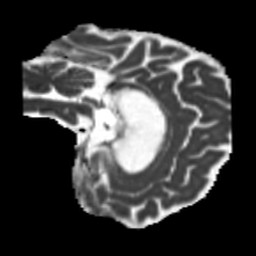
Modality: MD
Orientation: sagittal
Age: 31
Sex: female
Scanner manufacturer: siemens
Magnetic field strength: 3 T
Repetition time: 5.25 s
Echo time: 0.08 s